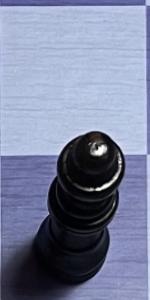
Label: Queen_Black